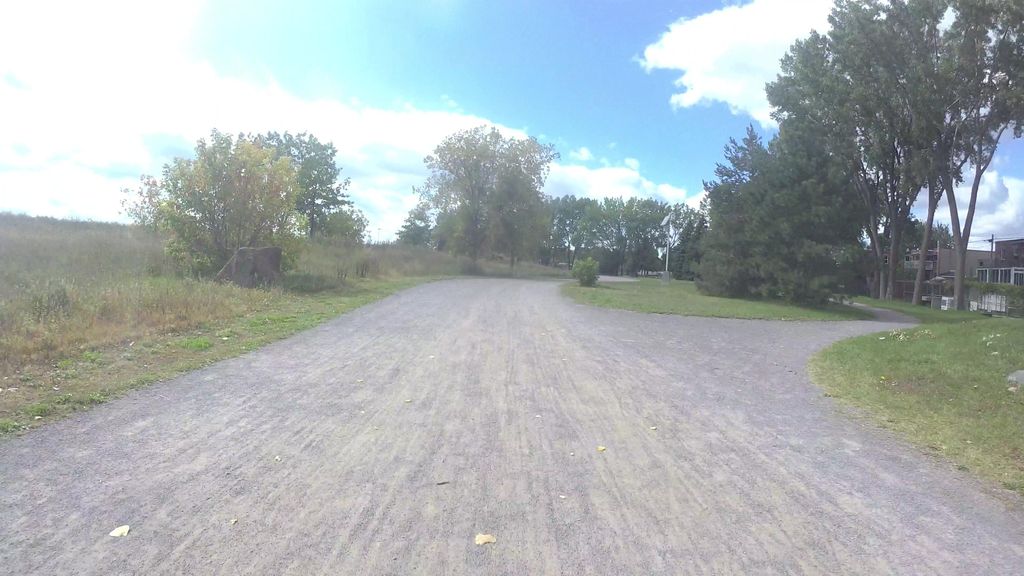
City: montreal